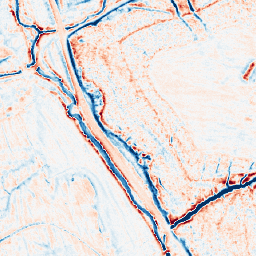
Category: edge_preserving
Decomposition family: anisotropic_diffusion
Decomposition parameters: iterations: 20
kappa: 30
gamma: 0.15
Upsampling method: area
Upsampling parameters: scale: 2
Upsampling scale: 2